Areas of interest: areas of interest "Yang Yuting's Former Mansion Site"
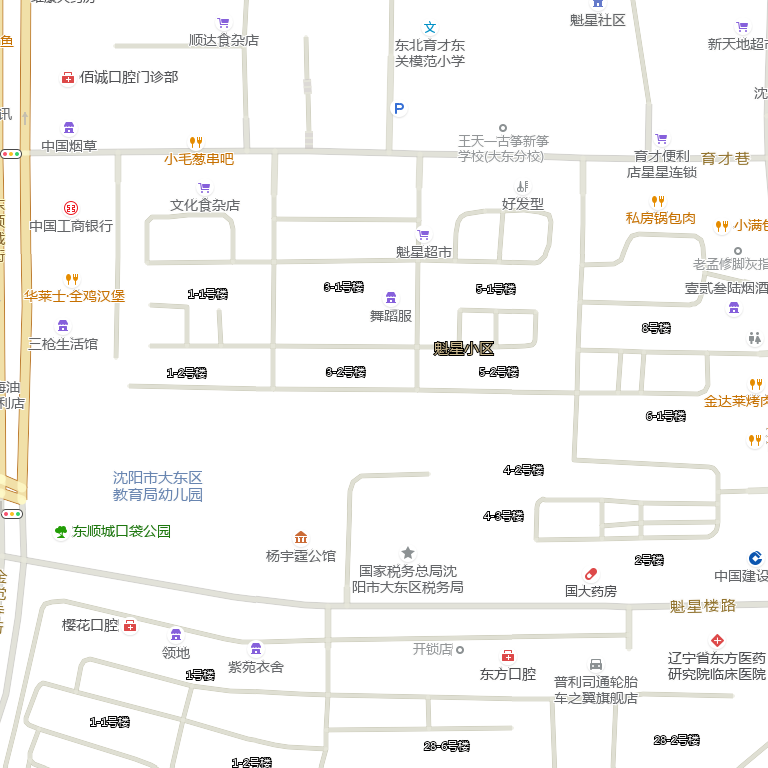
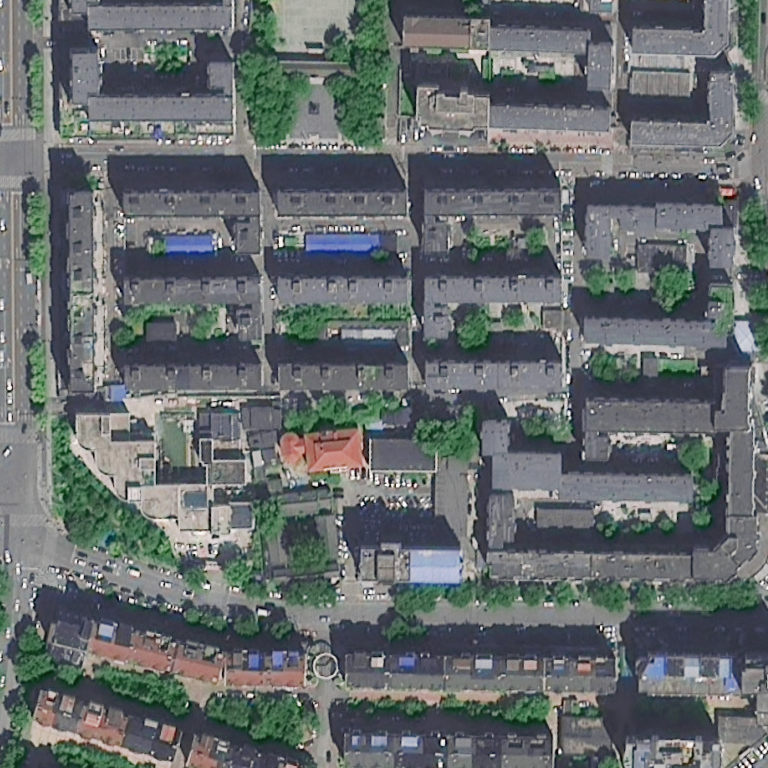